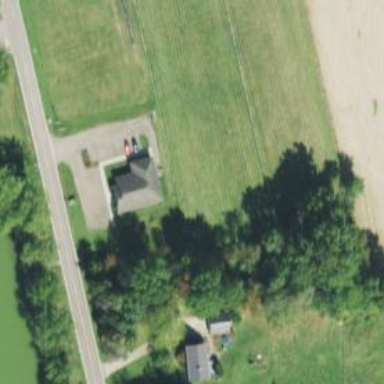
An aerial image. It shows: Veterinary facility.